Question: this is probably very easy but I could use some help... I've built an agent-based model that runs 300 times for an arbitrary number of steps, depending on what happens inside the model. the resulting data is structured like this:

I want to isolate the runs that end in 150 steps or less and analyze them in their entirety (not just the final step). what's the best way to do this in R? Thanks!
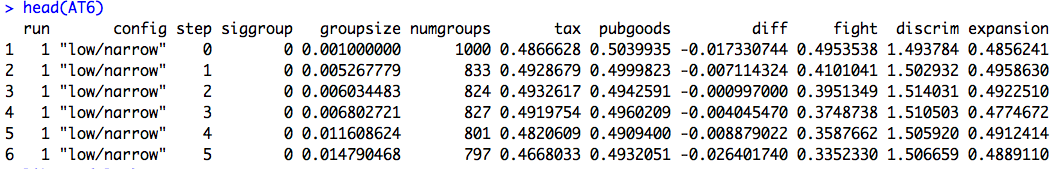
Answer: First, use 'aggregate' to get the number of steps per run:
'n_steps <- aggregate(AT6$run, by=list(run=AT6$run), FUN=length)'
Now compute a filter variable:
'n_steps <- within(n_steps, filter <- x<=150)'
Merge with the original data and keep only filtered runs:
'AT6_f <- merge(AT6, n_steps)'
'AT6_f <- AT6_f[AT6_f$filter,]'
And finally split the data.frame by runs:
'result <- split(AT6_f, AT6_f$run)'
Note: the result is a list, each element being a data.frame containing a single run. If you have a function 'f' that analyses each run, you should pass the result above to it with this:
'lapply(result, f)'